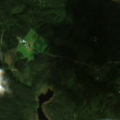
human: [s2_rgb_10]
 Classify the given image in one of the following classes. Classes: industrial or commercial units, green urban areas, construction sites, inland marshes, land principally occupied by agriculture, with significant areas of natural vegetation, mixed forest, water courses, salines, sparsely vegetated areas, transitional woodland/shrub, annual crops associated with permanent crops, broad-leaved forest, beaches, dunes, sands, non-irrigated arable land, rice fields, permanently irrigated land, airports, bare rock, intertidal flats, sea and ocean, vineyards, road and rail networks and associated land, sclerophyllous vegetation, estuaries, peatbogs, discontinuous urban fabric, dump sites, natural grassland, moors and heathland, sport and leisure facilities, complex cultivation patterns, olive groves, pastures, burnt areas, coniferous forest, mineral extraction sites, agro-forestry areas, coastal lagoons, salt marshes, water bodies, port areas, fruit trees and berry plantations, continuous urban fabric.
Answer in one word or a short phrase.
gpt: coniferous forest, mixed forest